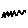
Label: zigzag